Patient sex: M
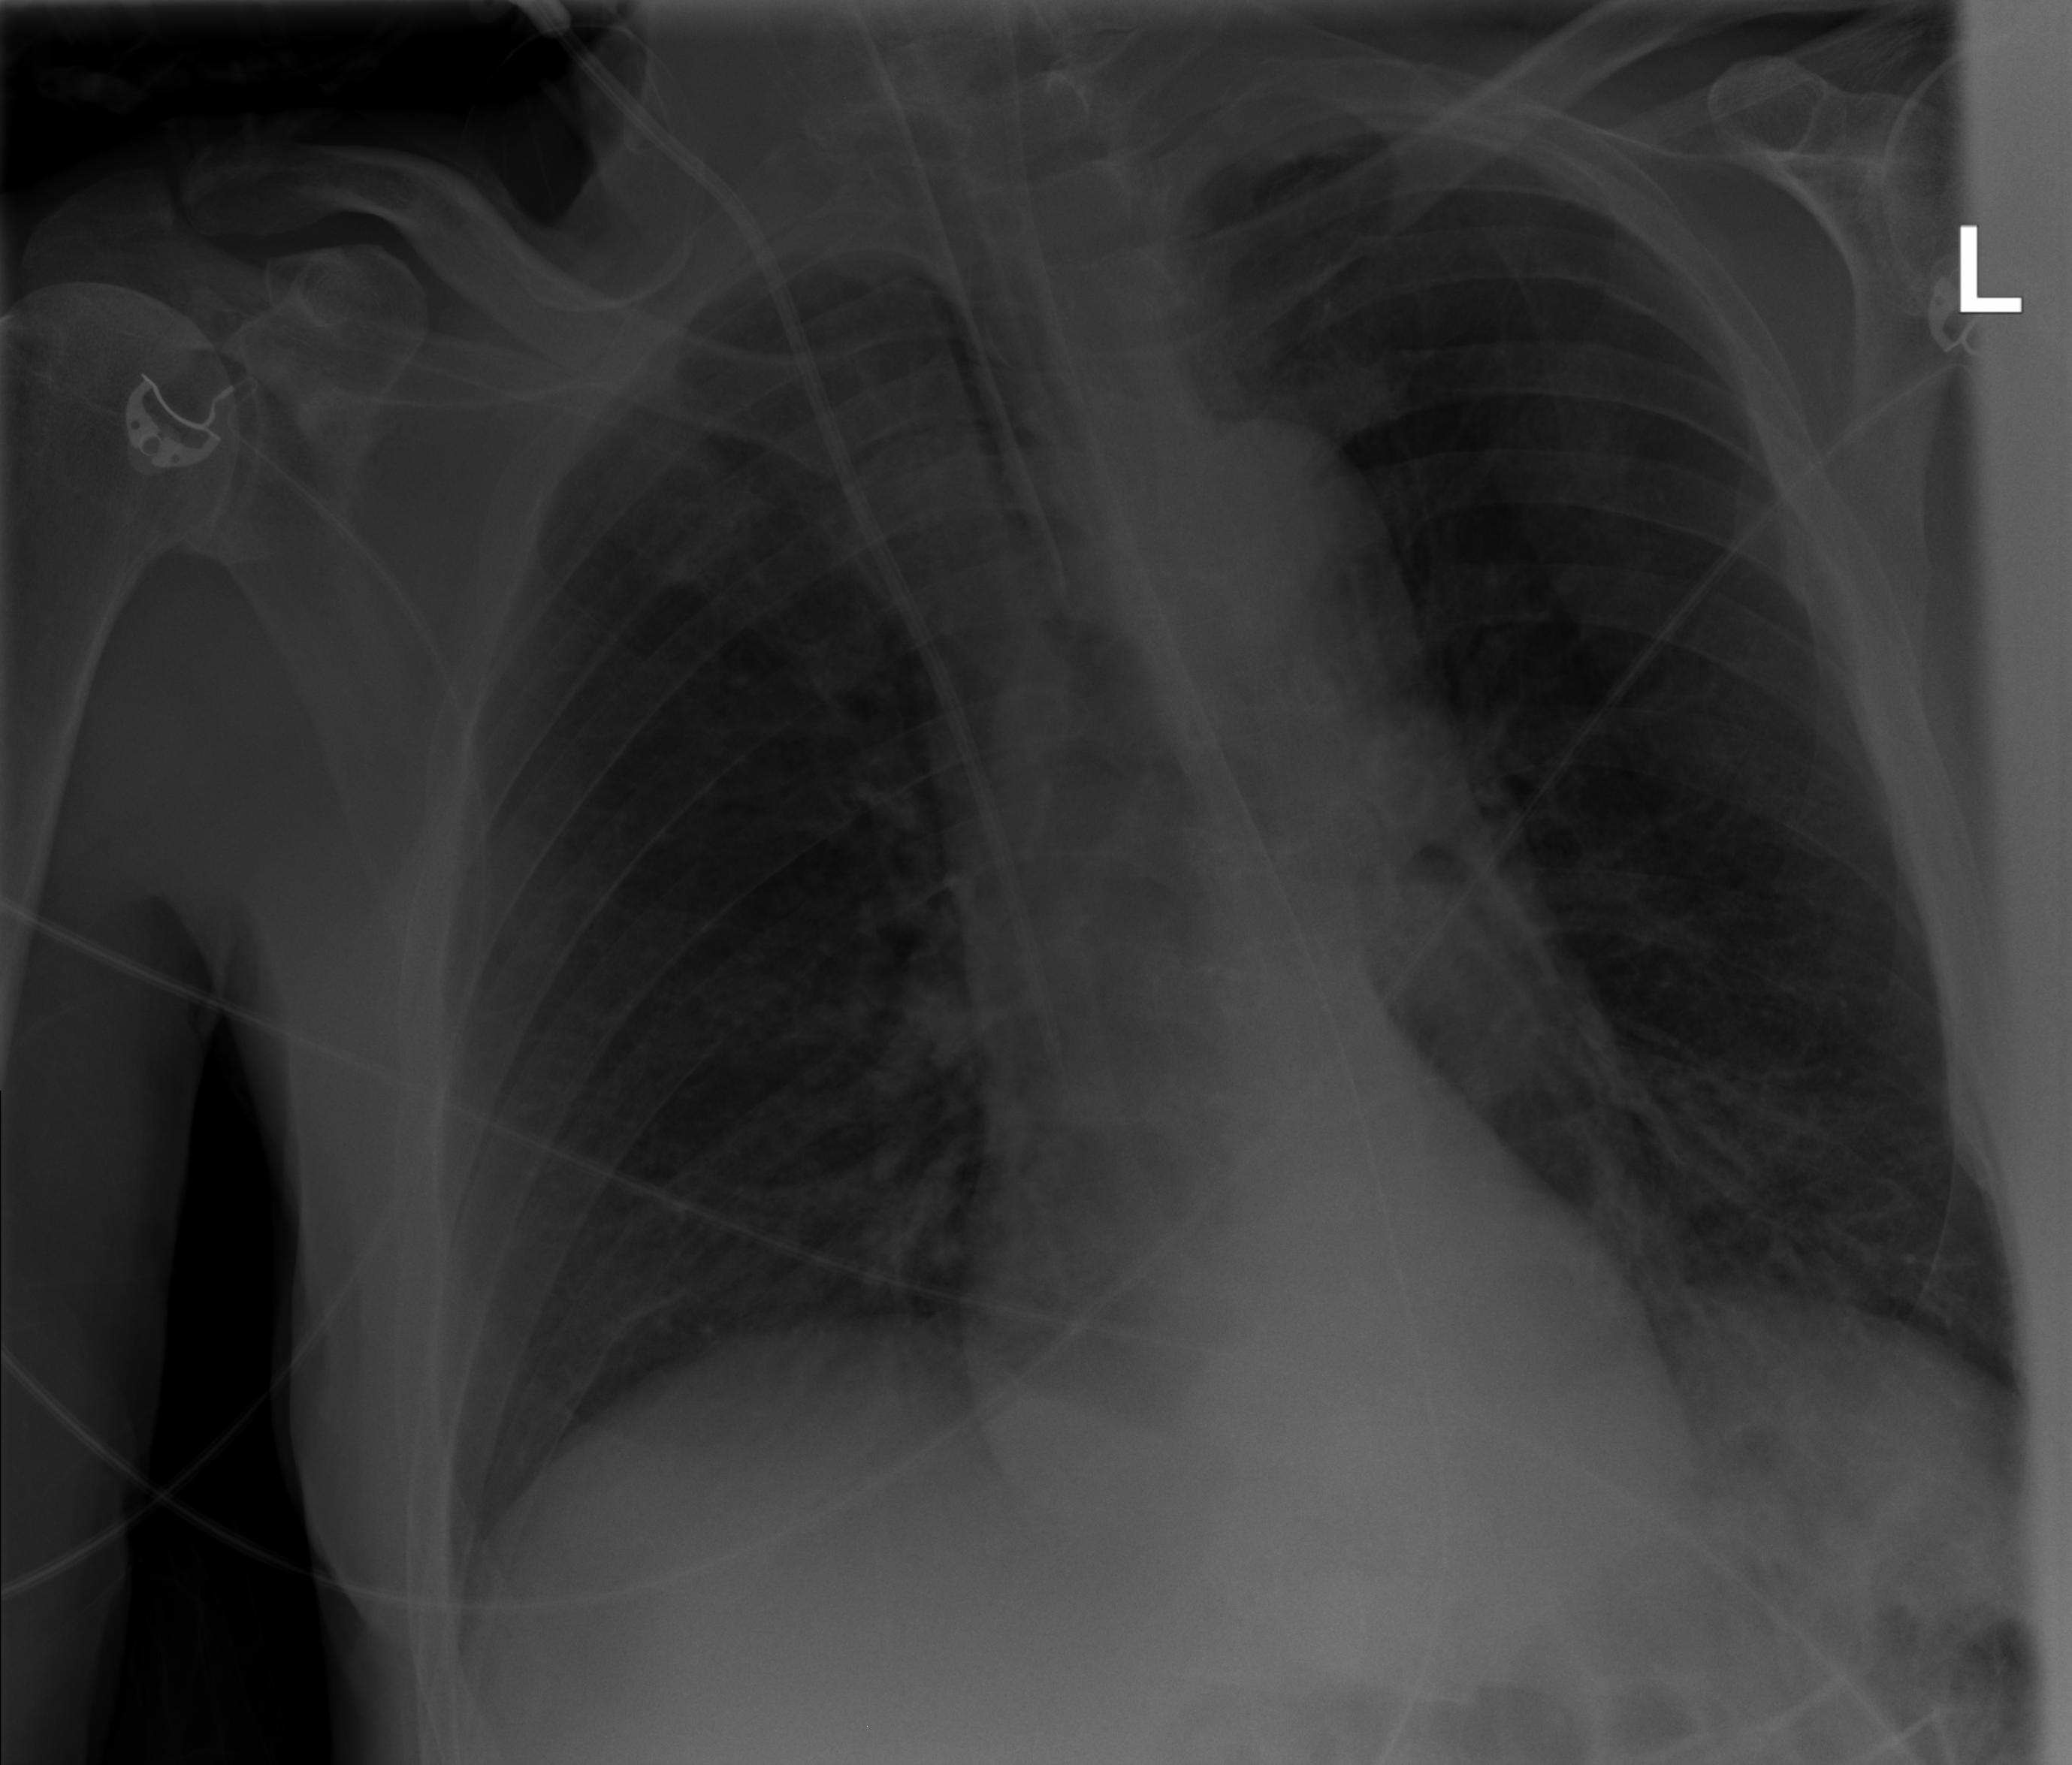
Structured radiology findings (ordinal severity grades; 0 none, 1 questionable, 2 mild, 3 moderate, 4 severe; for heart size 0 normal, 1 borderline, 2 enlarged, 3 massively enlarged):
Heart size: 0
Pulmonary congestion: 0
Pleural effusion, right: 0
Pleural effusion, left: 0
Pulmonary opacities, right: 0
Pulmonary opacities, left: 1
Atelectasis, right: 0
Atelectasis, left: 2